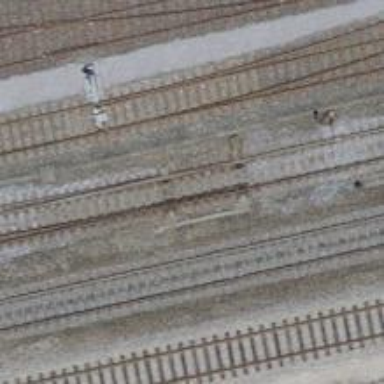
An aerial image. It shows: Single-track electrified railway with contact line.